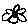
Label: flower